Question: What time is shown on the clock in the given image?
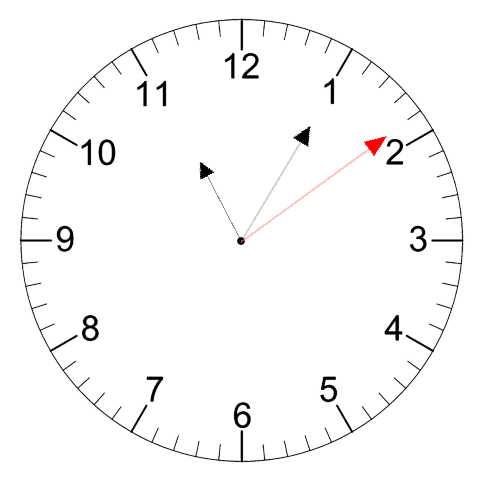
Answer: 11:05:09